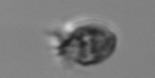
Label: Ciliophora